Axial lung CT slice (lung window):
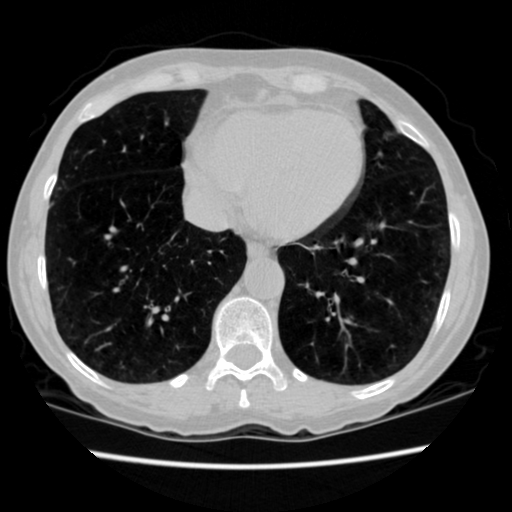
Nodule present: no